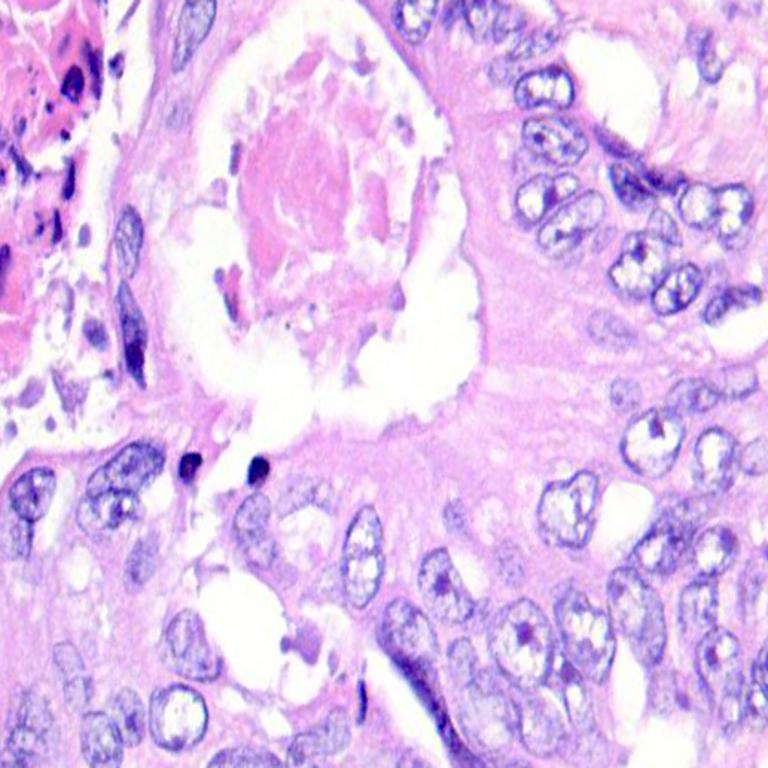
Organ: colon
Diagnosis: adenocarcinomas